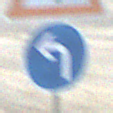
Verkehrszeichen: VorgeschriebeneFahrtrichtungLinks
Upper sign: Lichtzeichenanlage
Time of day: SunriseSunset
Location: Outdoor (Urban)
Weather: Clear
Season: NotSpecified
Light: Natural